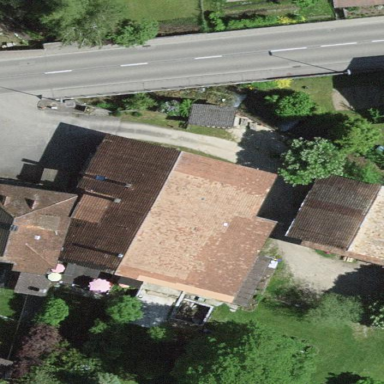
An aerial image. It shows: Farm building.